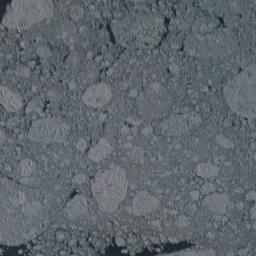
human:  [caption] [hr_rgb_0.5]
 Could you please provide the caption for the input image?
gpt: A lot of sea ice of different sizes gathers into a sea ice .

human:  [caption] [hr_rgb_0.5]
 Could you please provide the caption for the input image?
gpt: There are sea ice of different shapes and sizes .

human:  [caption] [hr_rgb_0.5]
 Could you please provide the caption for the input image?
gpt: There are many ice on the deep green sea .

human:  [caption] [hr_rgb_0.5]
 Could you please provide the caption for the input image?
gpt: Countless ice cubes of various sizes are tightly connected into a large piece floating on the deep blue sea and covering the sea .

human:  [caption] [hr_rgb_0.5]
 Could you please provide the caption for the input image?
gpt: There are sea ice linked into sheets .